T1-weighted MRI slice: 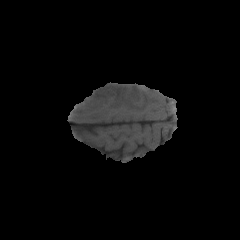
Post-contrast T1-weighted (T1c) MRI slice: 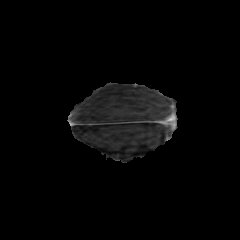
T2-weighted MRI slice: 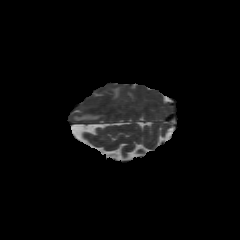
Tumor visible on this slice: yes